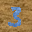
Label: 3